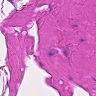
Metastatic tissue present: no